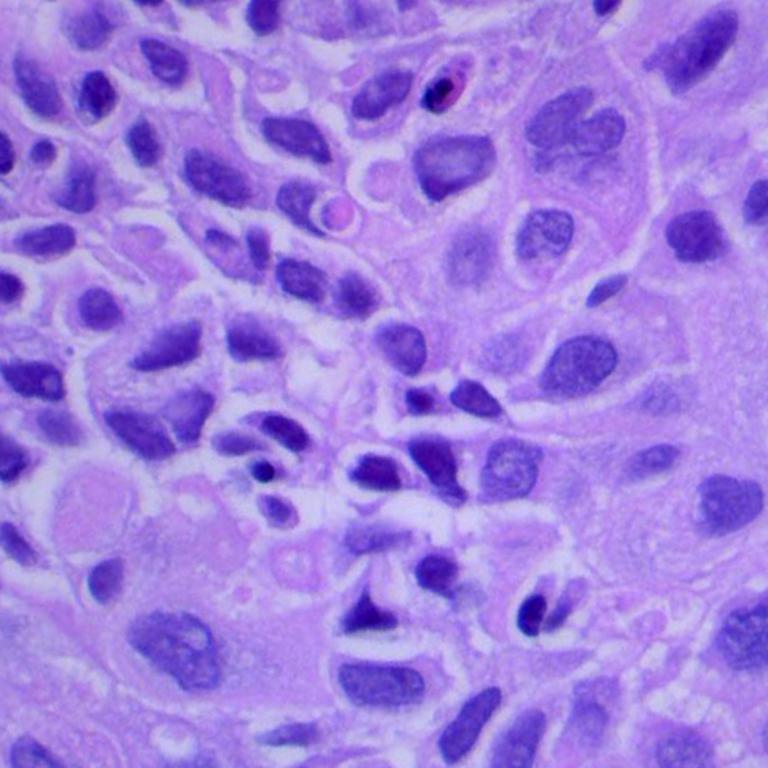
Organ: lung
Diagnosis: squamous carcinomas